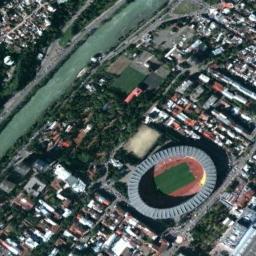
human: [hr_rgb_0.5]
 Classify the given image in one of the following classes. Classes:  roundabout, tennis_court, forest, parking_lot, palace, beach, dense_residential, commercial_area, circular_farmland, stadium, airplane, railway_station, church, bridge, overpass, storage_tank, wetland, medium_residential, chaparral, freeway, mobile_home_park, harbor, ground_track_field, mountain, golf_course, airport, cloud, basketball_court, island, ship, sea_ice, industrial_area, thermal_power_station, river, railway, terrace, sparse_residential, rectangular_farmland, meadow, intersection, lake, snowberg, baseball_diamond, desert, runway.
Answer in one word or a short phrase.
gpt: stadium